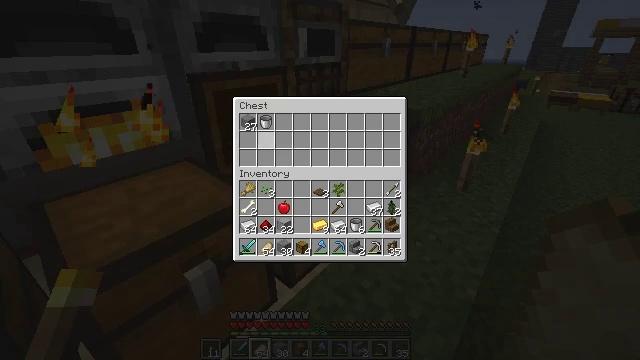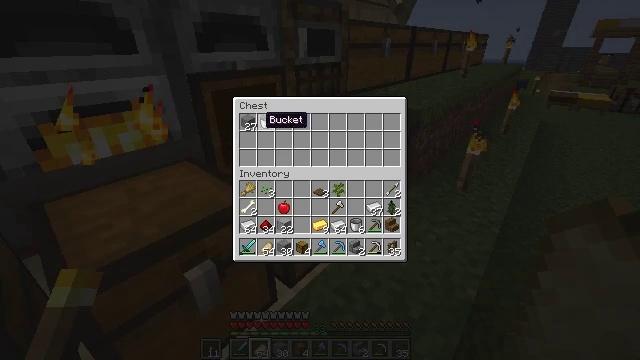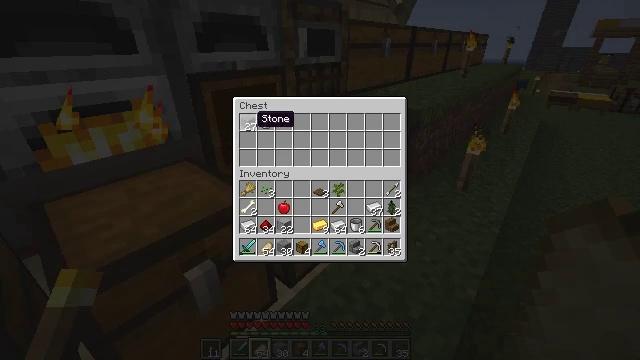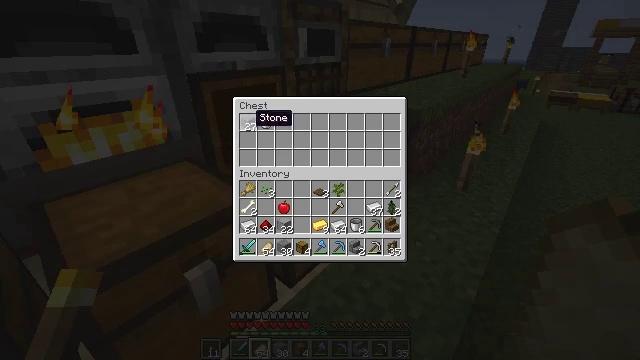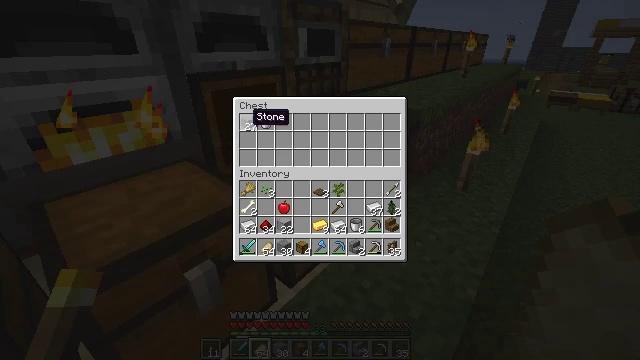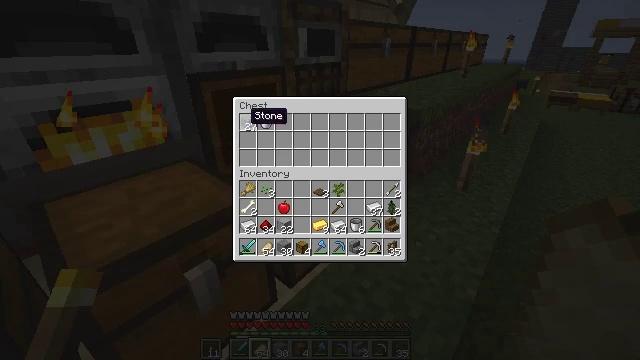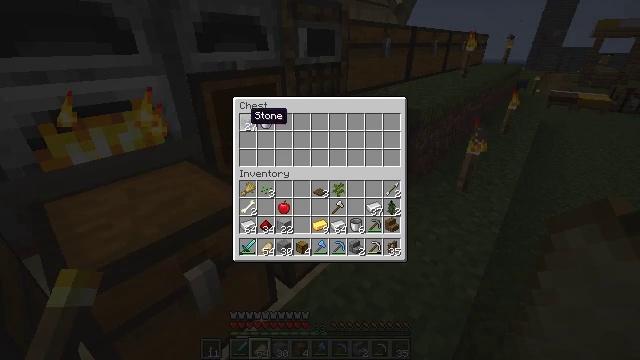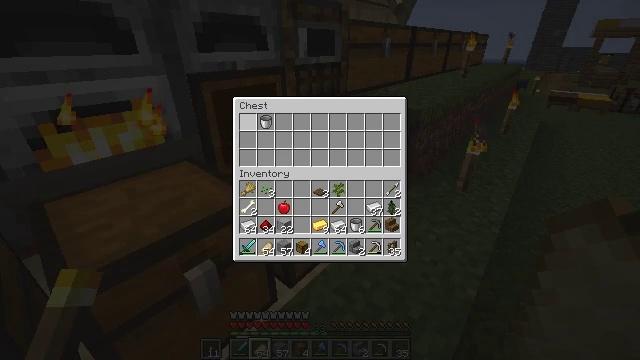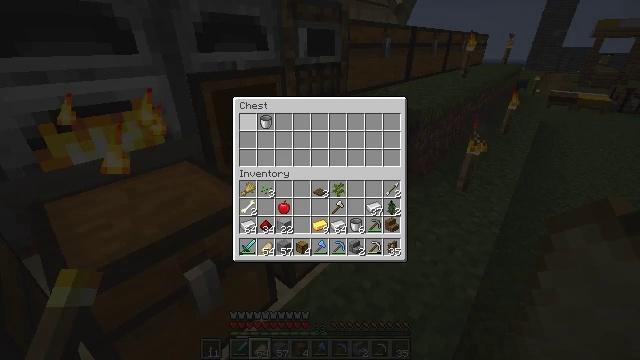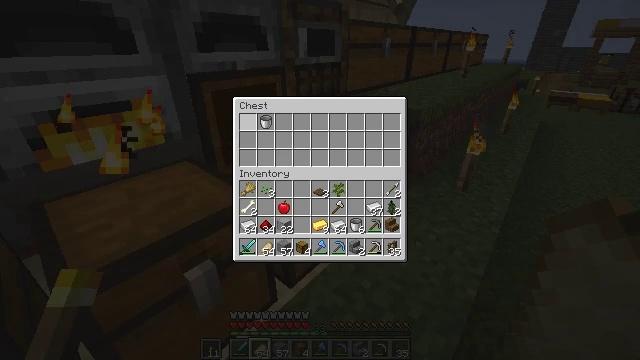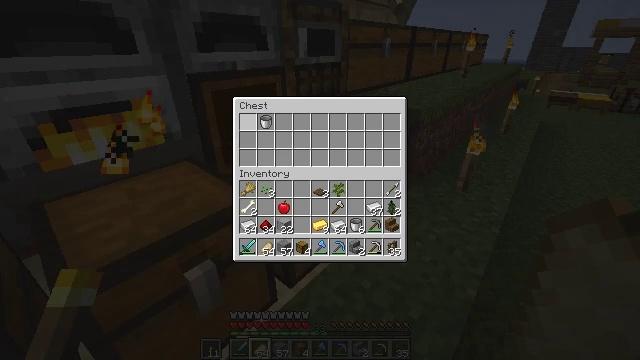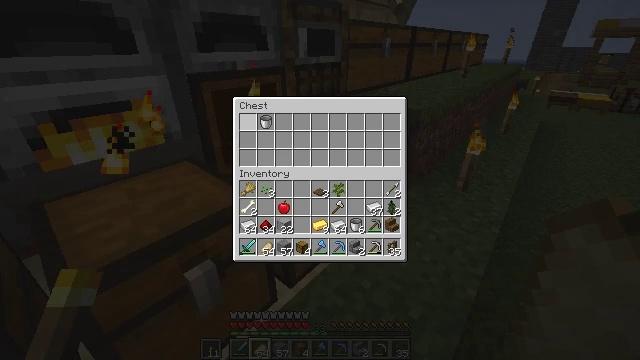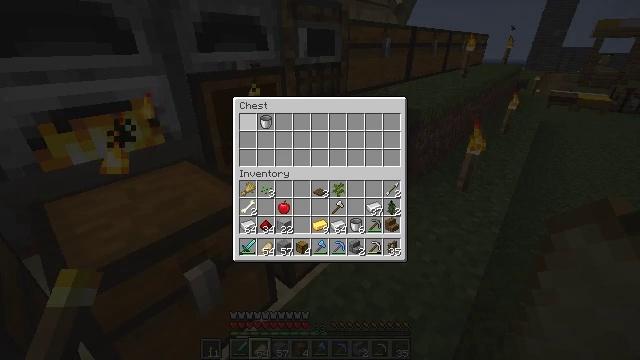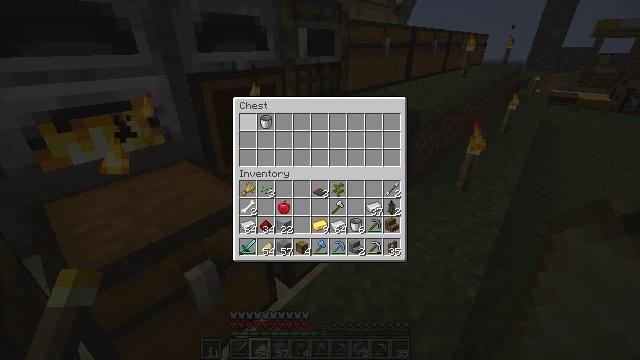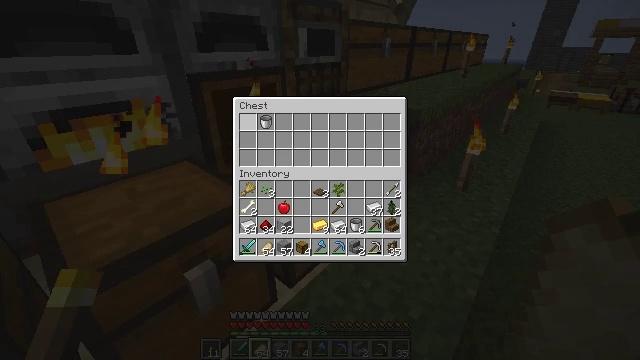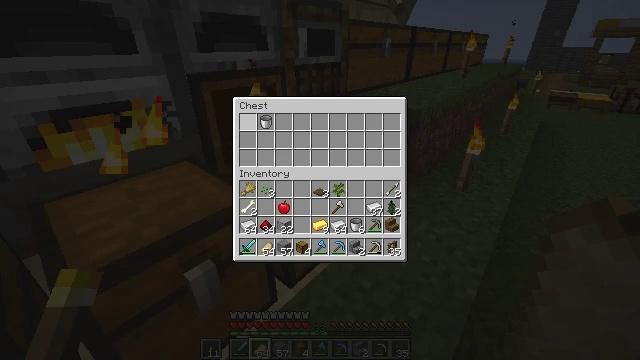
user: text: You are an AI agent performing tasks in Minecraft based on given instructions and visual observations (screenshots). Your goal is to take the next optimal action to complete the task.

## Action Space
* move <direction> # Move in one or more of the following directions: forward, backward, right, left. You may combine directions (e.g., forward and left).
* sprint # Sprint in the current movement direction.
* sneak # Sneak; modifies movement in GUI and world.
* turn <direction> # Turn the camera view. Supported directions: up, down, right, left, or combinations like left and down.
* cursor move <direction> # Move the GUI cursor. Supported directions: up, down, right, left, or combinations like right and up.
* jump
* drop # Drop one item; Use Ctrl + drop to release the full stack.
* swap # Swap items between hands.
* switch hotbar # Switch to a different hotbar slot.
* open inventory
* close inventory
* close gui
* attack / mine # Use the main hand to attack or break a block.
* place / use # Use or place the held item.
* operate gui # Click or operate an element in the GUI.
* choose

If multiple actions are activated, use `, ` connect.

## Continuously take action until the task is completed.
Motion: motion action
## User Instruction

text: Organize stones in the crafting table to craft stone bricks.
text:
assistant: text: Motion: sneak, cursor move left
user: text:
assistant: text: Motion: sneak, cursor move left
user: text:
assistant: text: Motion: sneak
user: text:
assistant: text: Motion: sneak
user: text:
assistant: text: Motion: sneak
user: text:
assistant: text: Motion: sneak
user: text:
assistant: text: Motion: sneak, operate gui
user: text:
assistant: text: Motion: sneak, operate gui
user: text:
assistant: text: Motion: sneak, operate gui
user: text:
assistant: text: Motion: sneak
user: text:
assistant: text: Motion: sneak
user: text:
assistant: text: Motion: sneak
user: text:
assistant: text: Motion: sneak
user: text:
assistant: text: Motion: sneak
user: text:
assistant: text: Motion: sneak
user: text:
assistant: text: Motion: sneak
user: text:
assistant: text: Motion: no_op
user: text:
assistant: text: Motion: no_op
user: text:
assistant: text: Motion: no_op
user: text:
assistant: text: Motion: no_op
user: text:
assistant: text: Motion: no_op
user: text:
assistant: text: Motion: no_op
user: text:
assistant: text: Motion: no_op
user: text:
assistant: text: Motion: no_op
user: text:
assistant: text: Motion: no_op
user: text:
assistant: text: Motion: no_op
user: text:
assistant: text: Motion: no_op
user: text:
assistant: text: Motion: no_op
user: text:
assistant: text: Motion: no_op
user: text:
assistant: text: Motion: no_op